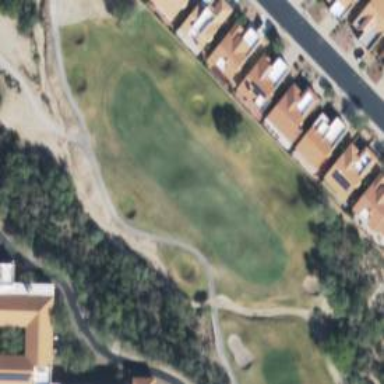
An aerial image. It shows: View of golf hole.